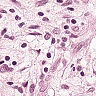
Metastatic tissue present: yes